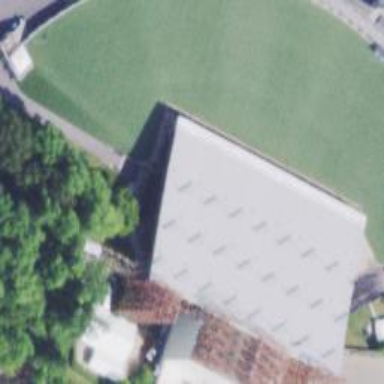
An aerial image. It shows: View of roof of building.